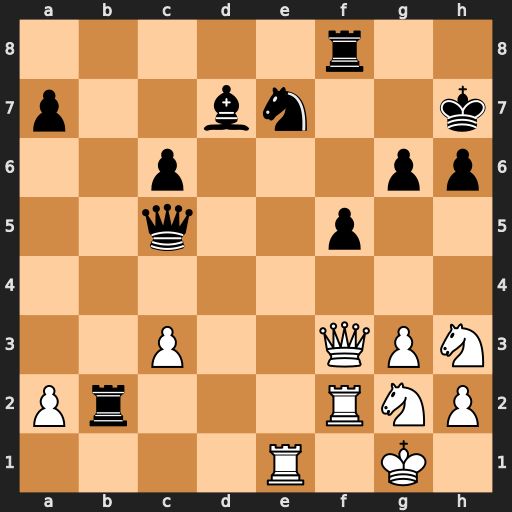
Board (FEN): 5r2/p2bn2k/2p3pp/2q2p2/8/2P2QPN/Pr3RNP/4R1K1
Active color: w
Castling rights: -
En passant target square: -
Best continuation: Rxe7+ Qxe7 Rxb2